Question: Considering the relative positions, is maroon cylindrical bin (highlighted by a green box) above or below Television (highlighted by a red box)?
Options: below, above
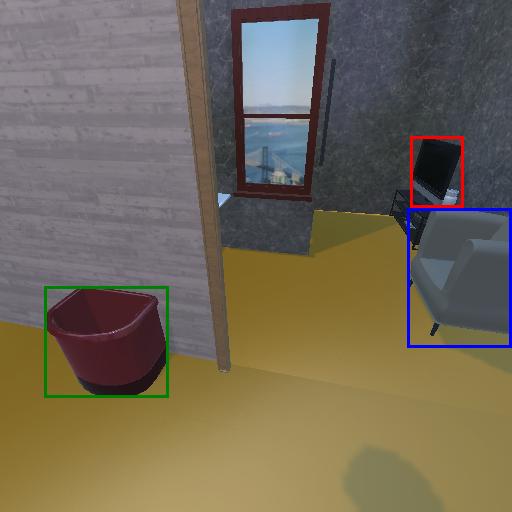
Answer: below